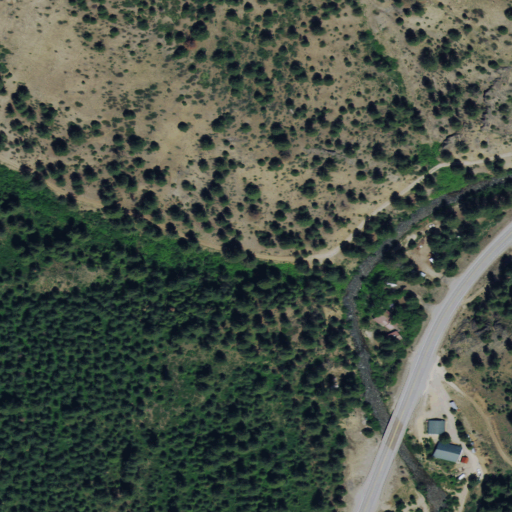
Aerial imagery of valley in Idaho named McKinley Gulch containing evergreen forest, shrub, medium intensity development, grassland, low intensity development, and open development